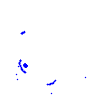
Particle: proton